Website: bh-photo
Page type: address-validator
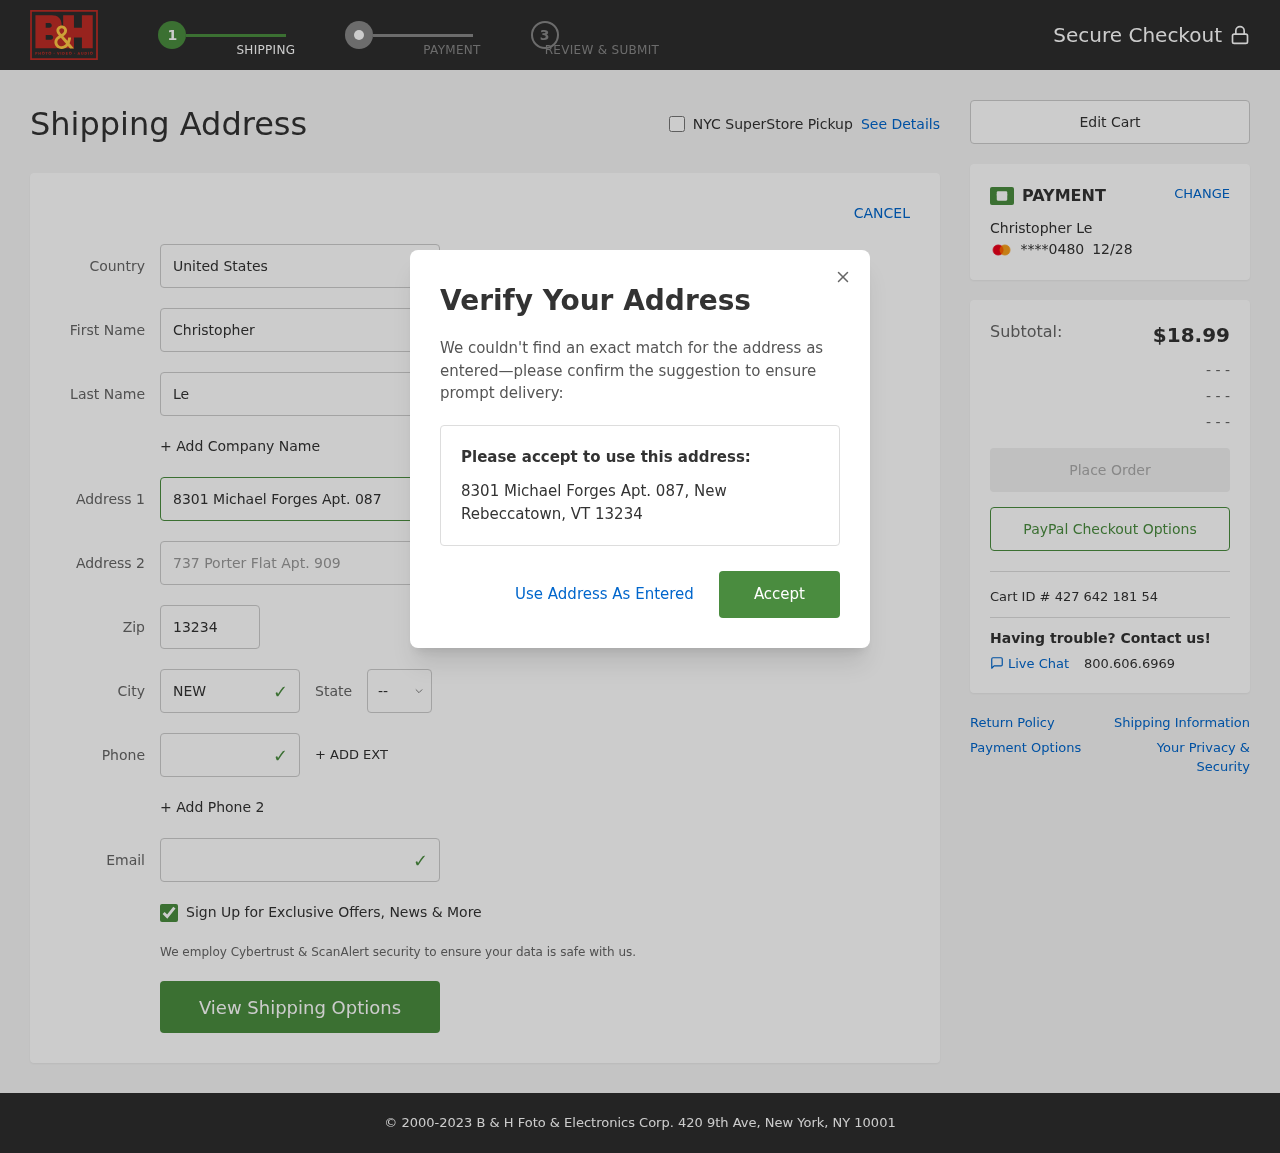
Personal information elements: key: PII_CARD_EXPIRY
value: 12/28
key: PII_CARD_LAST4
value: ****0480
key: PII_CITY
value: New Rebeccatown
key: PII_COUNTRY
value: United States
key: PII_EMAIL
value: cle@gmail.com
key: PII_FIRSTNAME
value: Christopher
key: PII_FULLNAME
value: Christopher Le
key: PII_LASTNAME
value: Le
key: PII_PHONE
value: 3393828196
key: PII_POSTCODE
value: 13234
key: PII_STATE_ABBR
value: VT
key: PII_STREET
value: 8301 Michael Forges Apt. 087
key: PII_STREET2
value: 737 Porter Flat Apt. 909
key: PII_CITY_STATE_ZIP
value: New Rebeccatown, VT 13234
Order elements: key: ORDER_SUBTOTAL
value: $18.99
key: ORDER_ID
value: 427 642 181 54